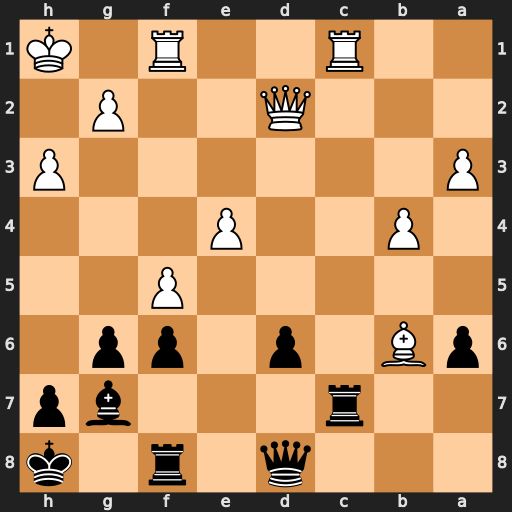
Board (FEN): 3q1r1k/2r3bp/pB1p1pp1/5P2/1P2P3/P6P/3Q2P1/2R2R1K
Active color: b
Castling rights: -
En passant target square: -
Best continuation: Rxc1 Bxd8 Rxf1+ Kh2 Rxd8